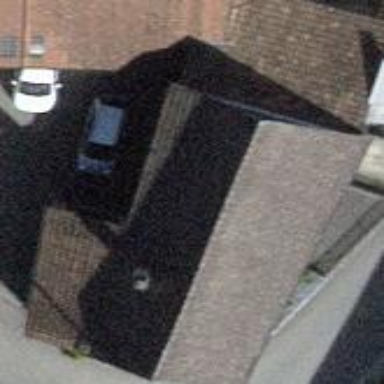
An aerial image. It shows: Building with tile roof.